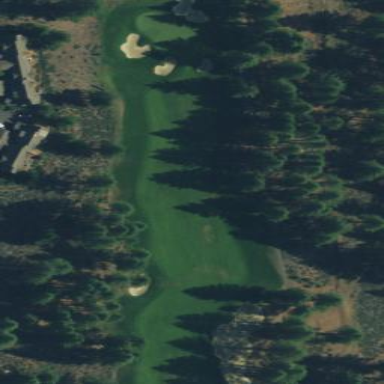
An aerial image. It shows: Golf fairway surrounded by grass.